Aerial crown-view tile of a tropical tree (Barro Colorado Island, Panama), acquired 20250915:
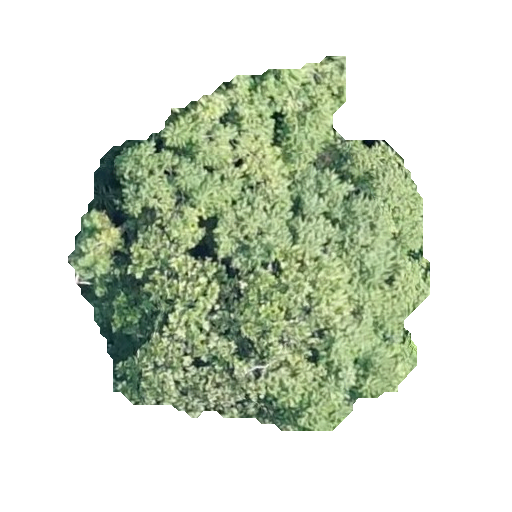
Species: Anacardium excelsum
GBIF accepted scientific name: Anacardium excelsum
Crown area: 138.973 m²